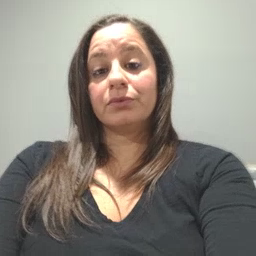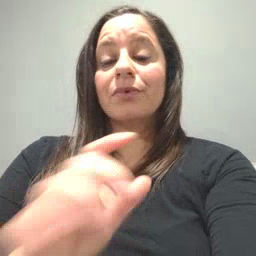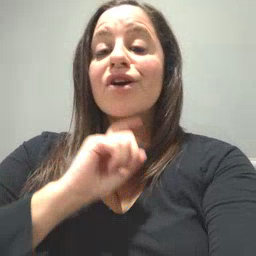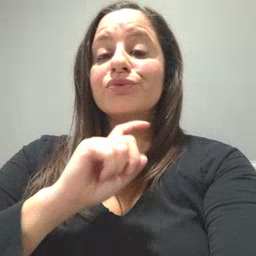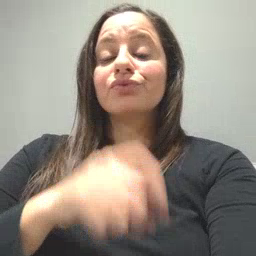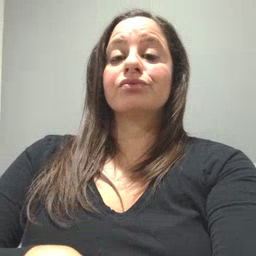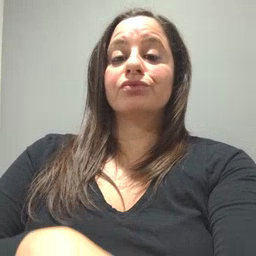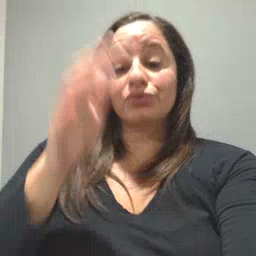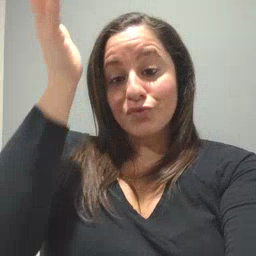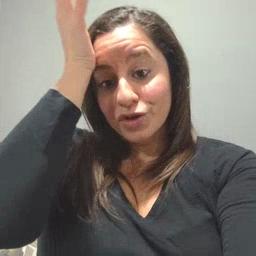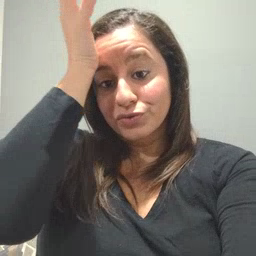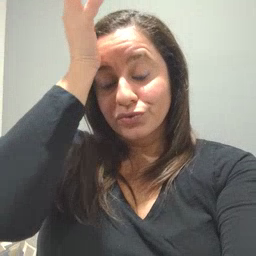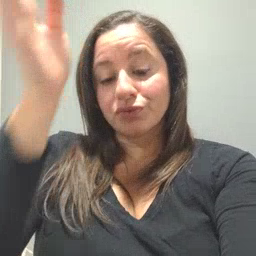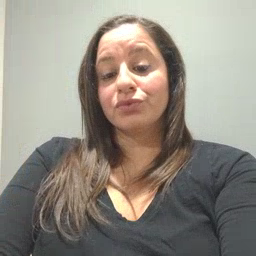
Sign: garbage